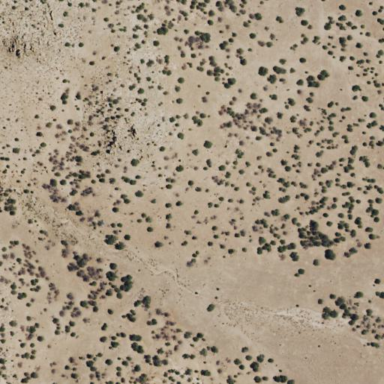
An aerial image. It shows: Patch of scrub vegetation.